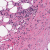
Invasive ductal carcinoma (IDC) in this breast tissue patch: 0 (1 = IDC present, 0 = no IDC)